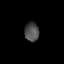
Tissue: lung
Cell type: Endothelial cells
Senescence score: 0.2426
Nuclear area (px): 269
Mean DAPI intensity: 76.639